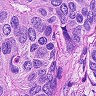
Metastatic tissue present: yes